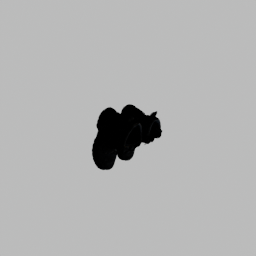
Label: people